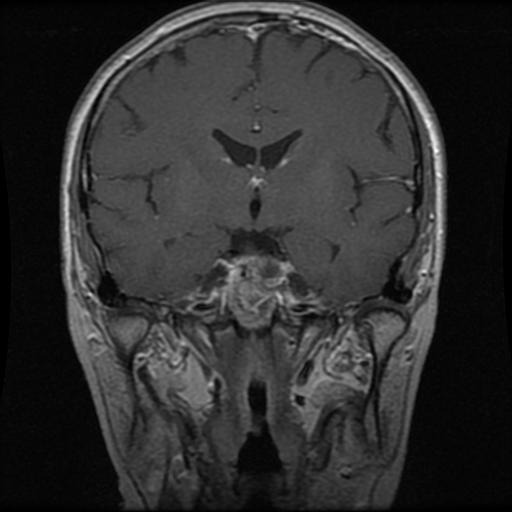
Label: pituitary